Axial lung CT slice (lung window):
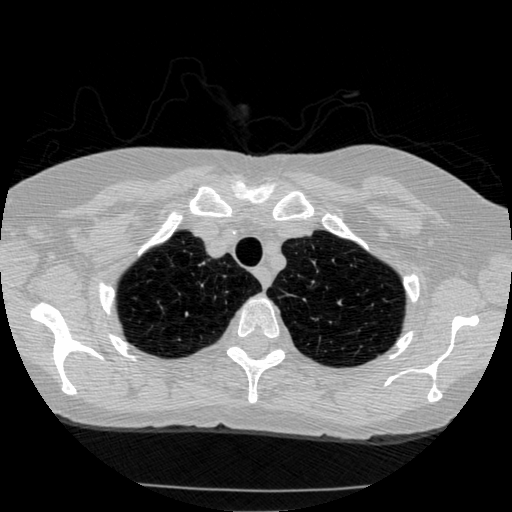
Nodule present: no